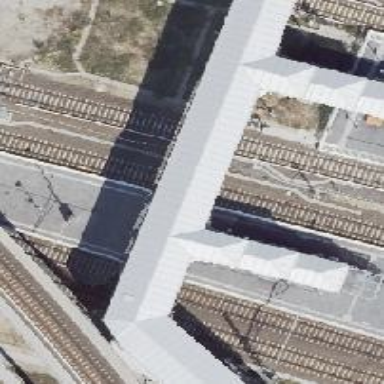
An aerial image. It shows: Railway signal.